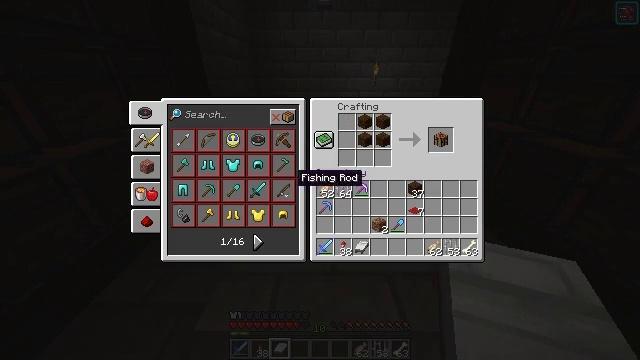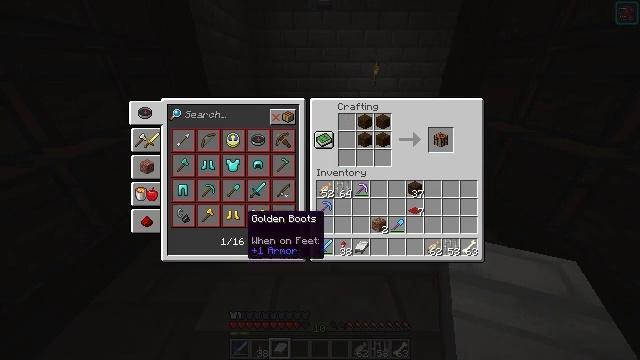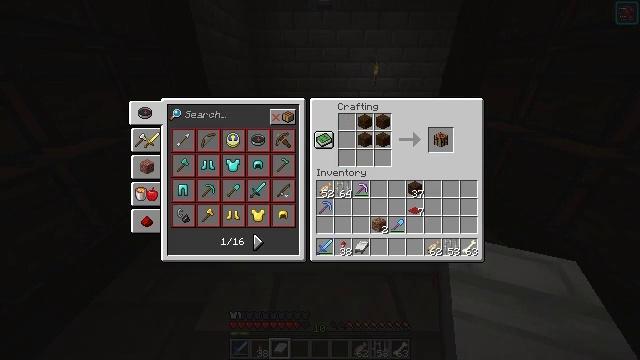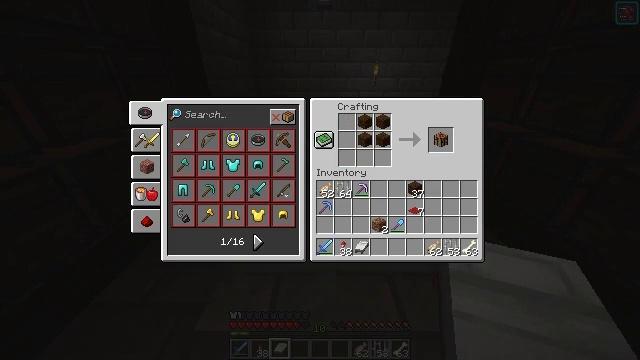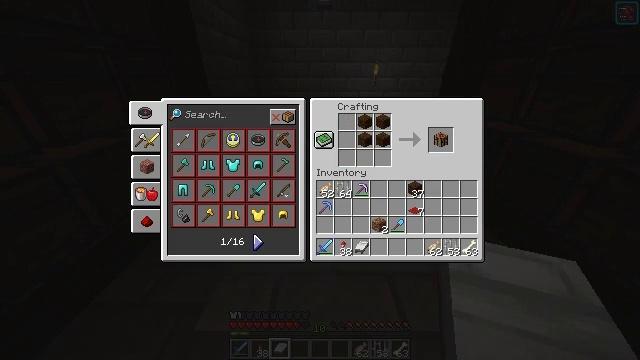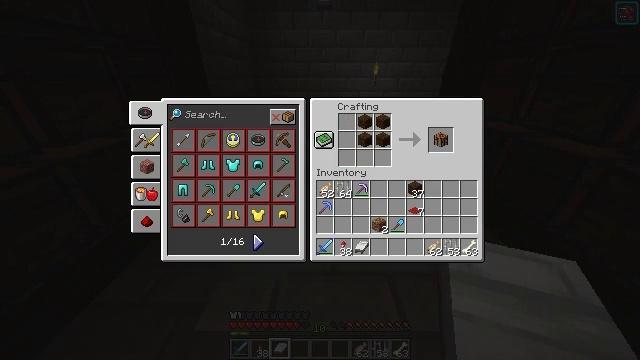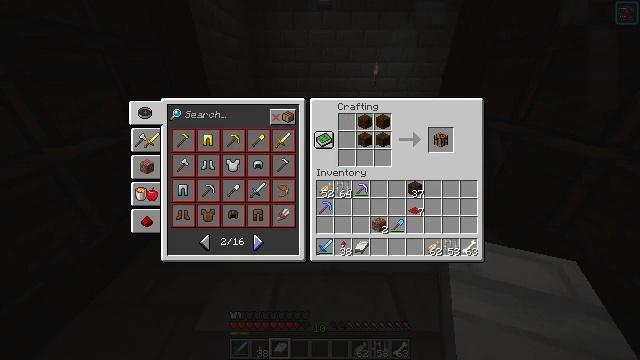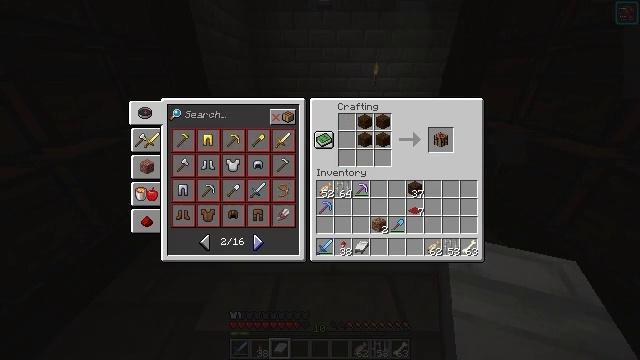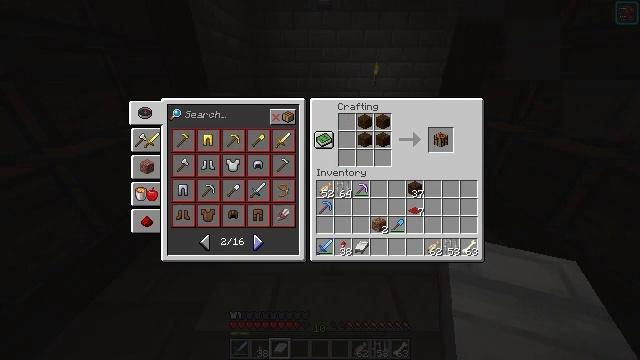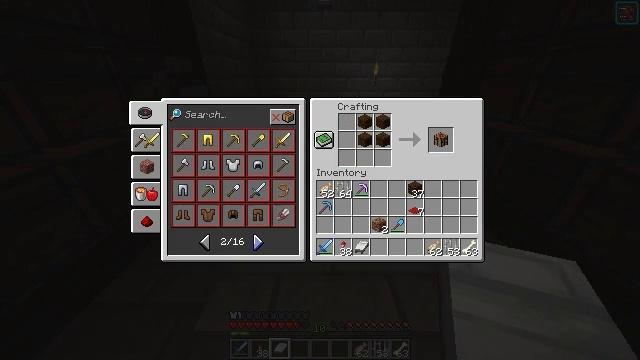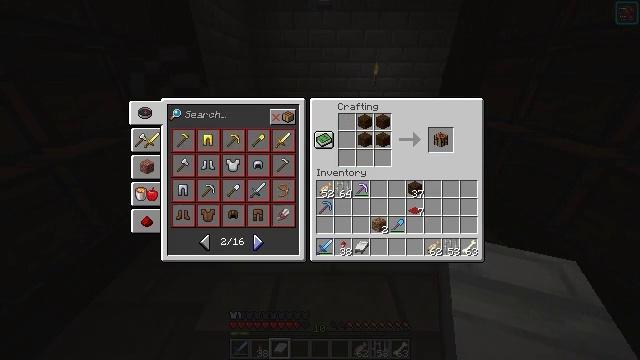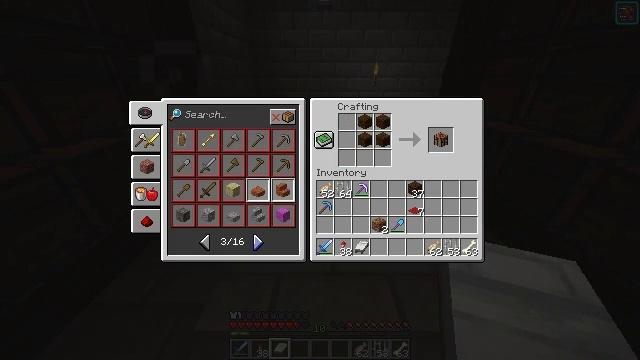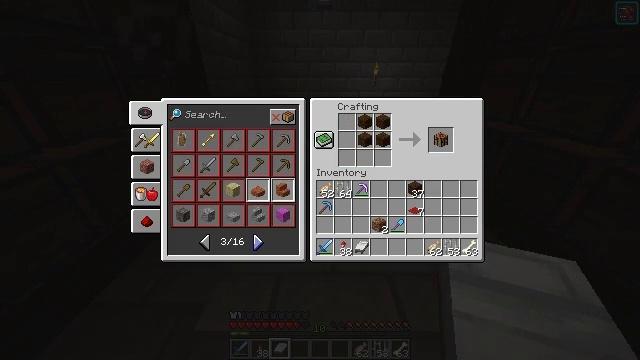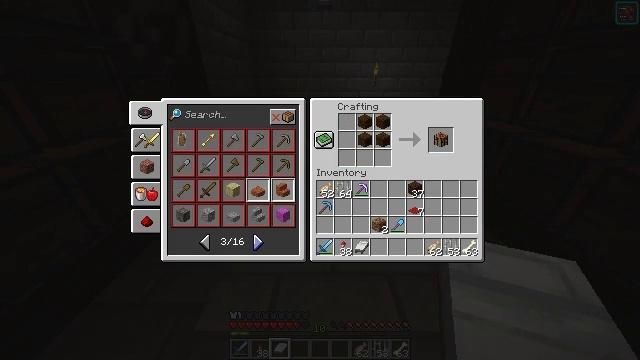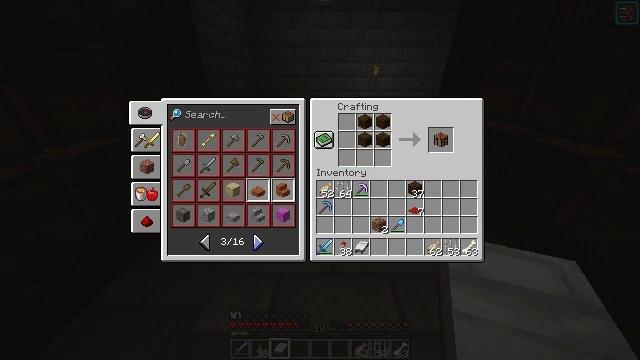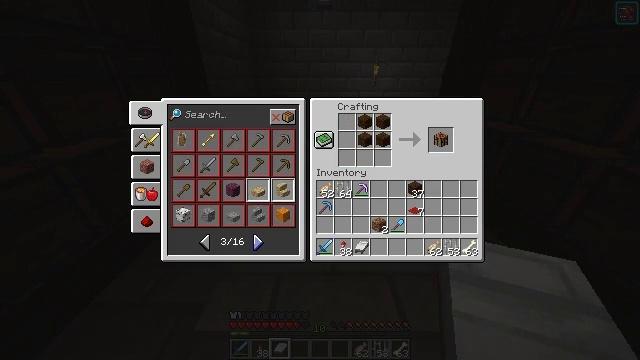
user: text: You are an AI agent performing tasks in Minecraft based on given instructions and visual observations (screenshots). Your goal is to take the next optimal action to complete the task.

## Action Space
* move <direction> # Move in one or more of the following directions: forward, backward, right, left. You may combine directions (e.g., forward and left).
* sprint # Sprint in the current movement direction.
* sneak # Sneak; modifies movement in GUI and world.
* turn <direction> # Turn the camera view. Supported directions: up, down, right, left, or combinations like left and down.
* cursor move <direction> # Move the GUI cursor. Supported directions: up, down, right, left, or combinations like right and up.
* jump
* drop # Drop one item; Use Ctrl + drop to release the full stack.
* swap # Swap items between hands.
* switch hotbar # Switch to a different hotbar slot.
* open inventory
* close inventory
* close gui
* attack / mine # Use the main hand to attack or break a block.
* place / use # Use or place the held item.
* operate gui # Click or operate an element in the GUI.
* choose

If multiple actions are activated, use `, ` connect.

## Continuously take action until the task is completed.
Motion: motion action
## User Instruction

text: Use the crafting table to craft a dark oak trapdoor.
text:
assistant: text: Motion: cursor move left and down
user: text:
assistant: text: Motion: cursor move left and down
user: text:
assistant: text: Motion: cursor move right
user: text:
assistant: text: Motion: cursor move right
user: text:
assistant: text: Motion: no_op
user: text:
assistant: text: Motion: operate gui
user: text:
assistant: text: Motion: operate gui
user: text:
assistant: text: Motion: no_op
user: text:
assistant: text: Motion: no_op
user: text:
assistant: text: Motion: no_op
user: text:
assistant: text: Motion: operate gui
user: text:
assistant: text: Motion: operate gui
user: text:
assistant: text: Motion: no_op
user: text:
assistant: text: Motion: no_op
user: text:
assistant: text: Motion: no_op
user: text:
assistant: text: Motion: no_op
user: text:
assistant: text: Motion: no_op
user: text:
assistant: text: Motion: no_op
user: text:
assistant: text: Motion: no_op
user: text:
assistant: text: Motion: operate gui
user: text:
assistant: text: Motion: operate gui
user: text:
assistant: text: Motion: no_op
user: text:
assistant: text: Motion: no_op
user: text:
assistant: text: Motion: no_op
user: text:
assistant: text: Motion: no_op
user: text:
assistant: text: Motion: no_op
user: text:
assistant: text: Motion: operate gui
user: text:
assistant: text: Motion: no_op
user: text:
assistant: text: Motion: no_op
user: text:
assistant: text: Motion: no_op